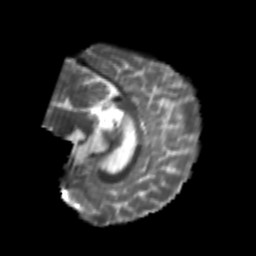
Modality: T2w
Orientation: sagittal
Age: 20
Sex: female
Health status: healthy
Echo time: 0.074 s